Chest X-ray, PA view. Patient: 21 years old, sex M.
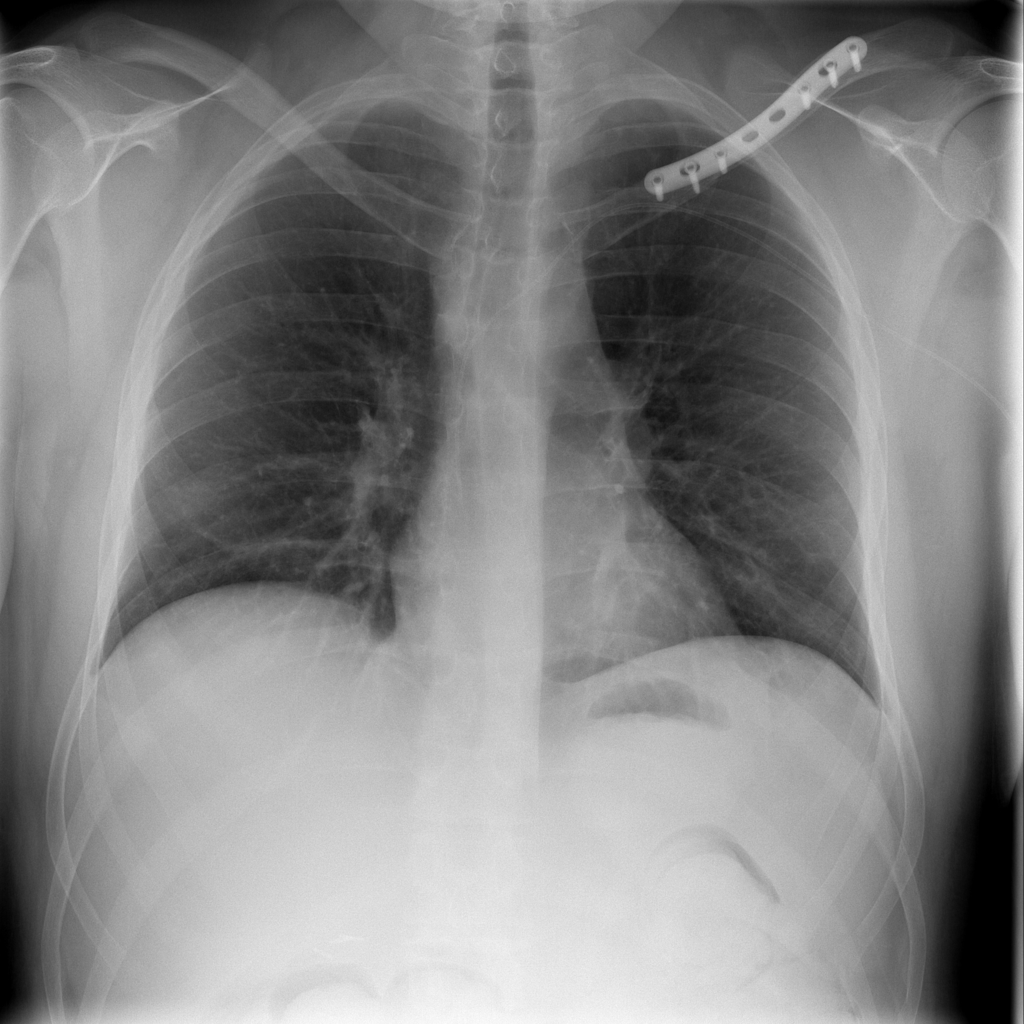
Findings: No Finding